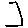
Label: hexagon